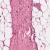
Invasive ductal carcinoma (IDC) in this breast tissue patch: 0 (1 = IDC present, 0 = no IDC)